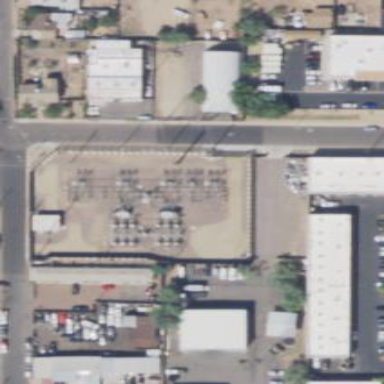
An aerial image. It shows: Outdoor power substation surrounded by fence. The substation operates at the distribution level.